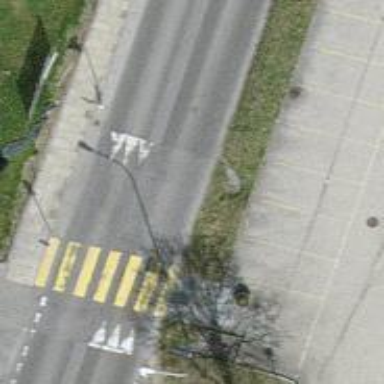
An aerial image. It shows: Zebra crossing on the road.